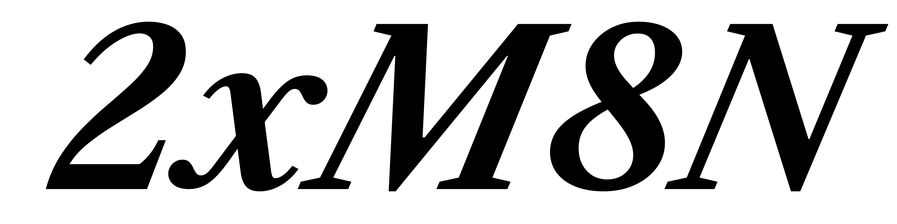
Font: LibreCaslonText-Italic_Bold_Italic